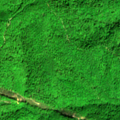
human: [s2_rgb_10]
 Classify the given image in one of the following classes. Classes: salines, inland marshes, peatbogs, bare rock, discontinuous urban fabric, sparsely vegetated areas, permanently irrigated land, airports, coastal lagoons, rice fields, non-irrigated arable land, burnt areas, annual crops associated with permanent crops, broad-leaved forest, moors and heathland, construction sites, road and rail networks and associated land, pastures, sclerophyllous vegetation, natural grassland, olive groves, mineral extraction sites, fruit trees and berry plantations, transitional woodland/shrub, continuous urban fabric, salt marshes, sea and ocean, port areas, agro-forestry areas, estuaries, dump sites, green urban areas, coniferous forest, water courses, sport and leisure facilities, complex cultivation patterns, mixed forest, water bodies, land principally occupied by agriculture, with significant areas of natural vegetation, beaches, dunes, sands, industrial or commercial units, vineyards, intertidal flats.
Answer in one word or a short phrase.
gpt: broad-leaved forest